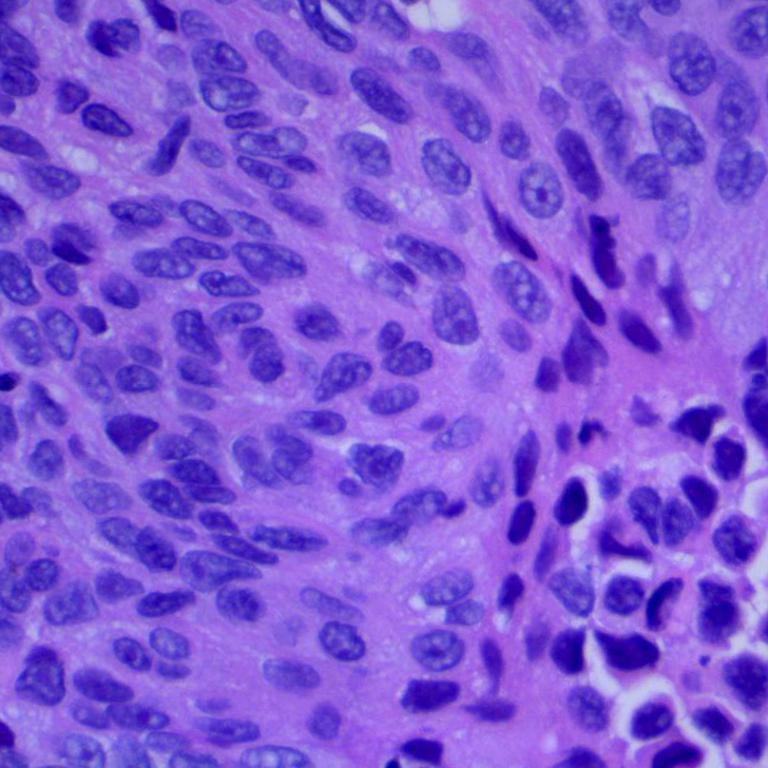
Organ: lung
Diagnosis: squamous carcinomas